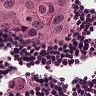
Metastatic tissue present: yes